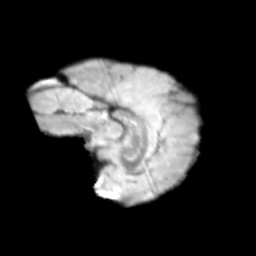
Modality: T2w
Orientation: sagittal
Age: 13
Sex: female
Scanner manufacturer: siemens
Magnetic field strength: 3 T
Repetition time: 3.8 s
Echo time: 0.07 s